Question: What do these red triangles represent, missing closing tags? I checked all over the <URL>, nothing documents these visual cues.

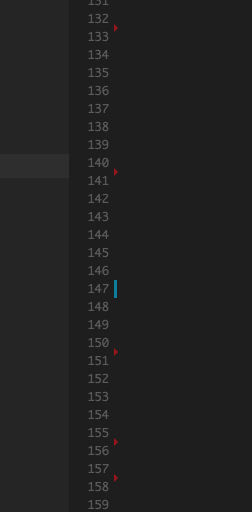
Answer: Probably you didn't searched all the pages :)
From: <URL>